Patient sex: M
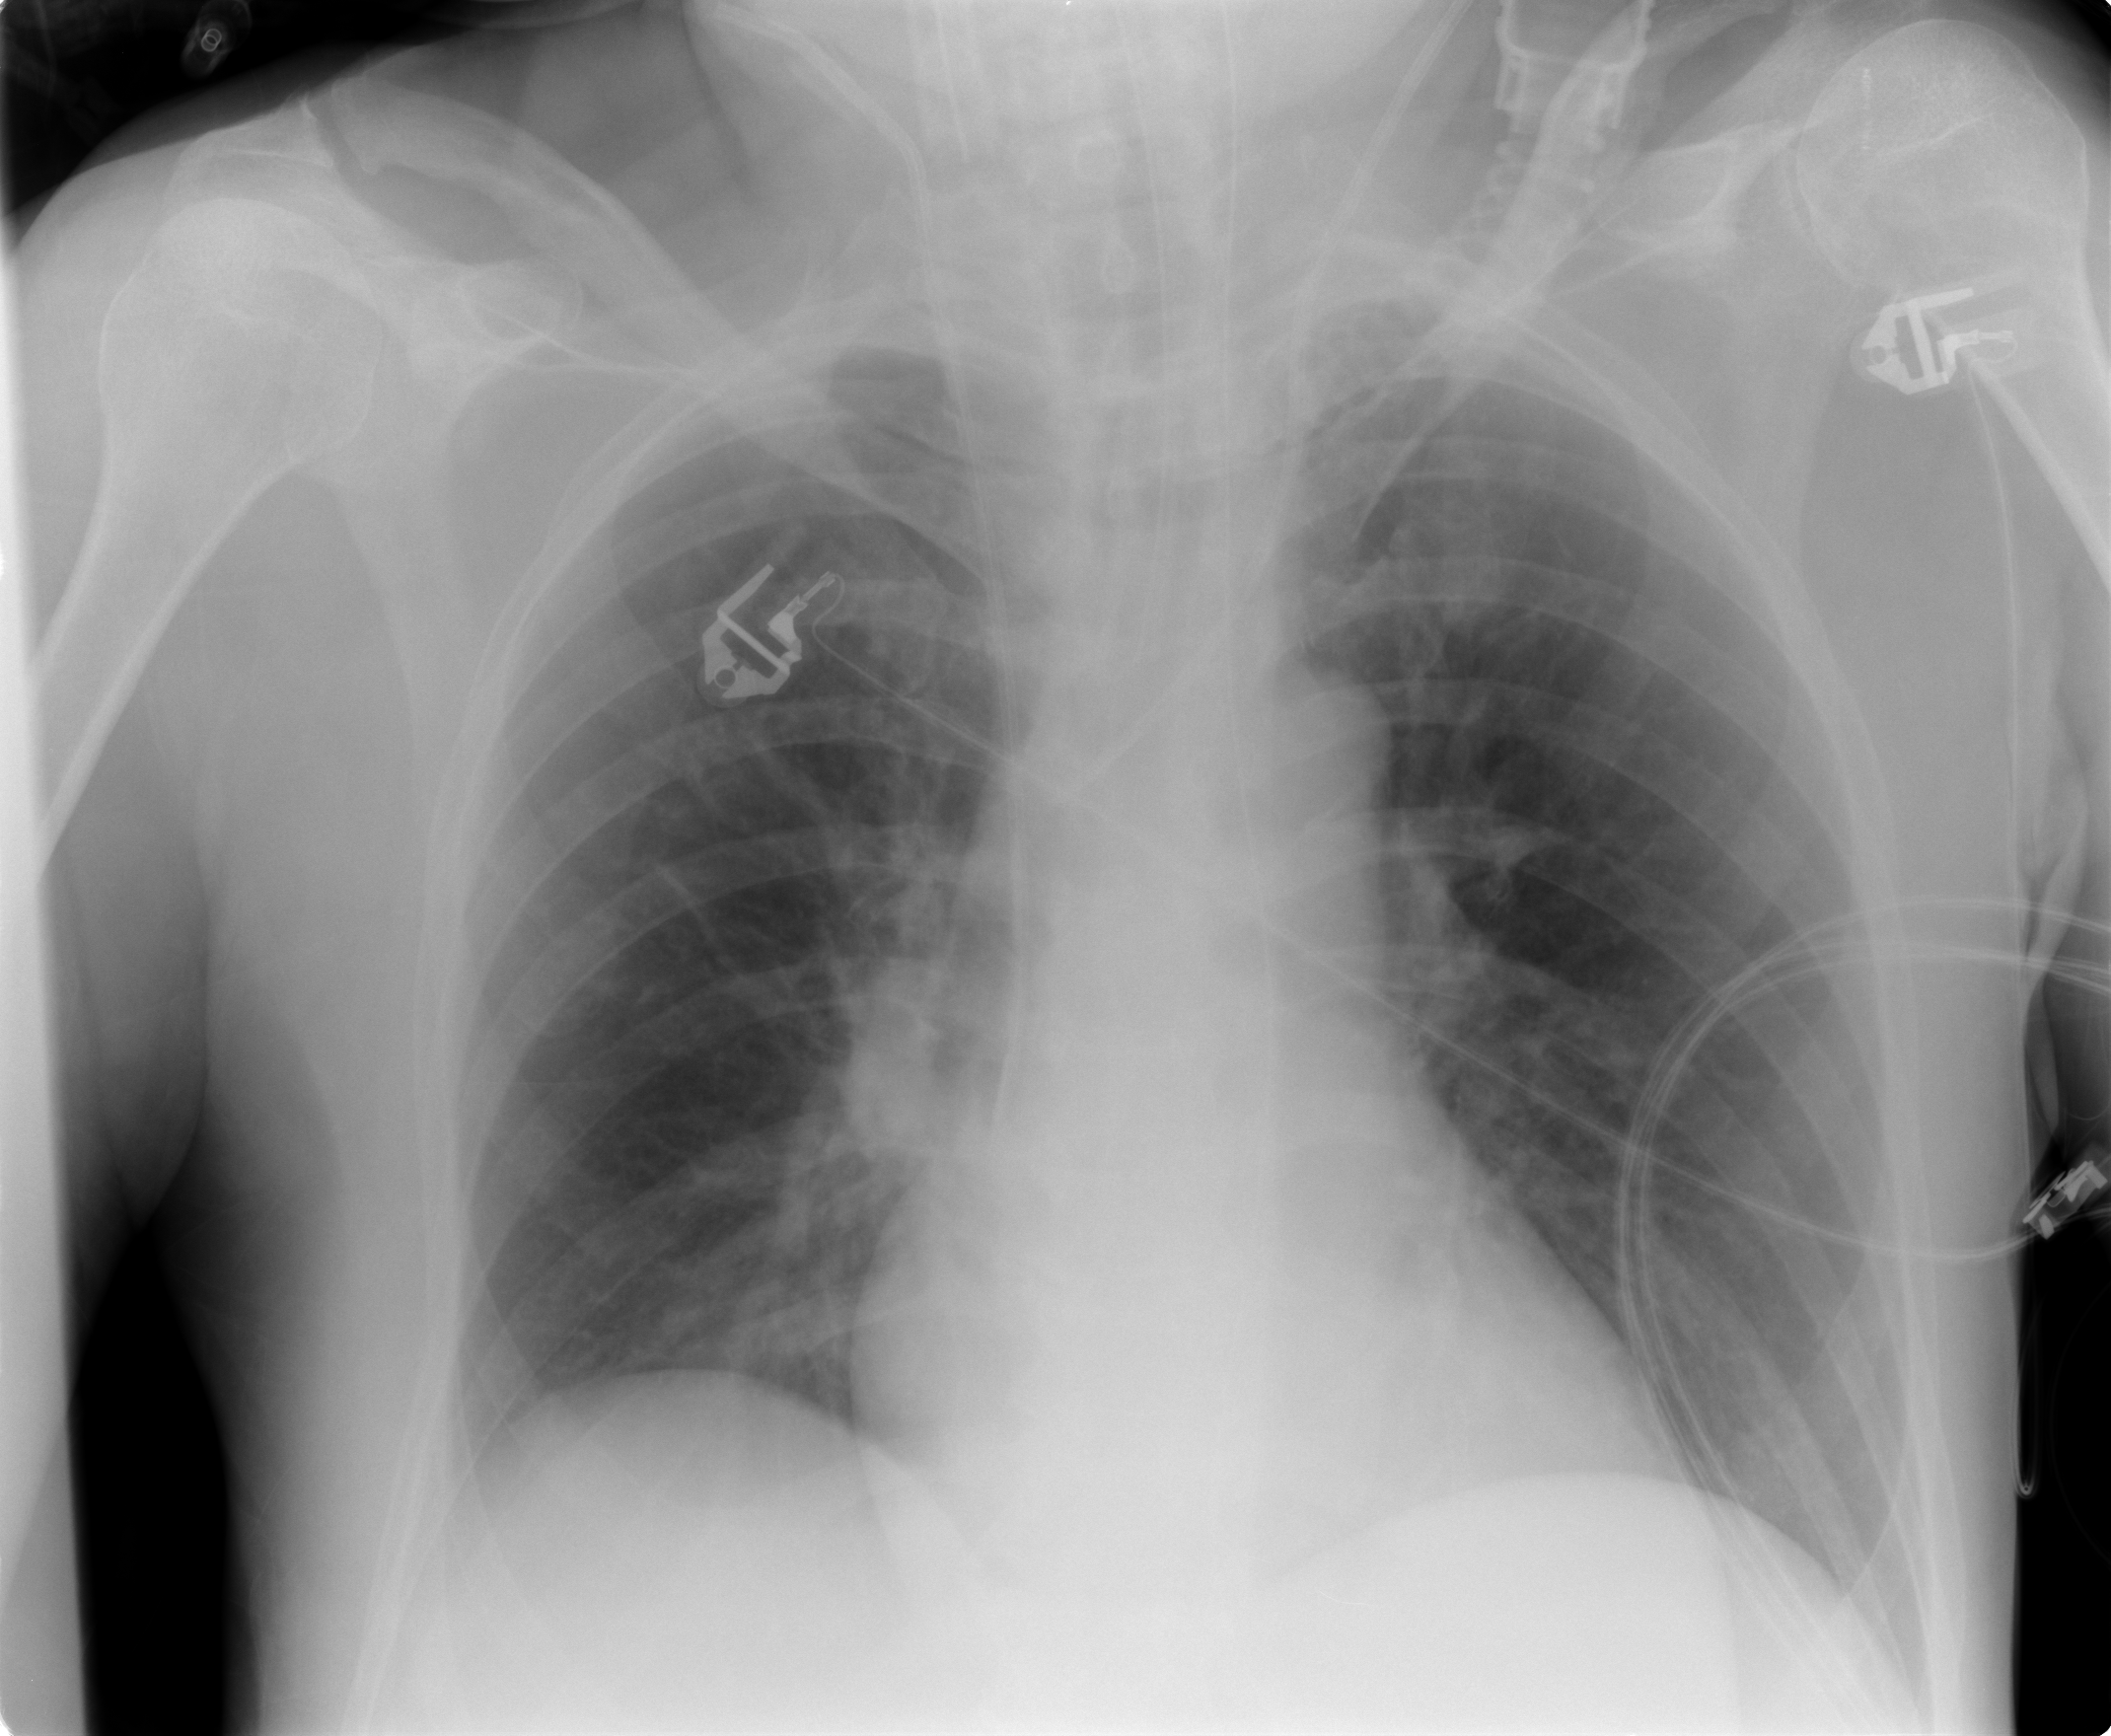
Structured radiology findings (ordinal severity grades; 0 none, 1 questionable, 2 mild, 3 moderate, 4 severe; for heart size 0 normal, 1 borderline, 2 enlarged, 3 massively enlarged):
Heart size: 0
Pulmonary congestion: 2
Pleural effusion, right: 0
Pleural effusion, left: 0
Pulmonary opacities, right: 2
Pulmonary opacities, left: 0
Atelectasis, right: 0
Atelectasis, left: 0